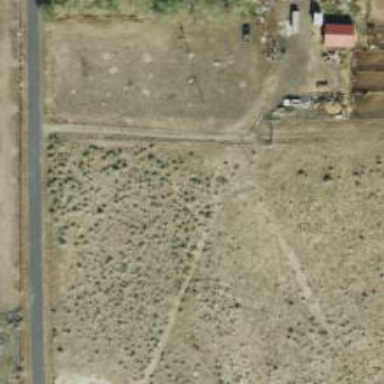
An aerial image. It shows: Driveway leading to service road.